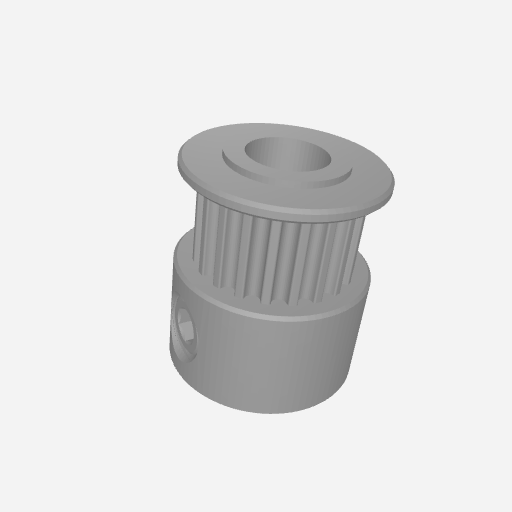
Part: Pulley2P6ID20T